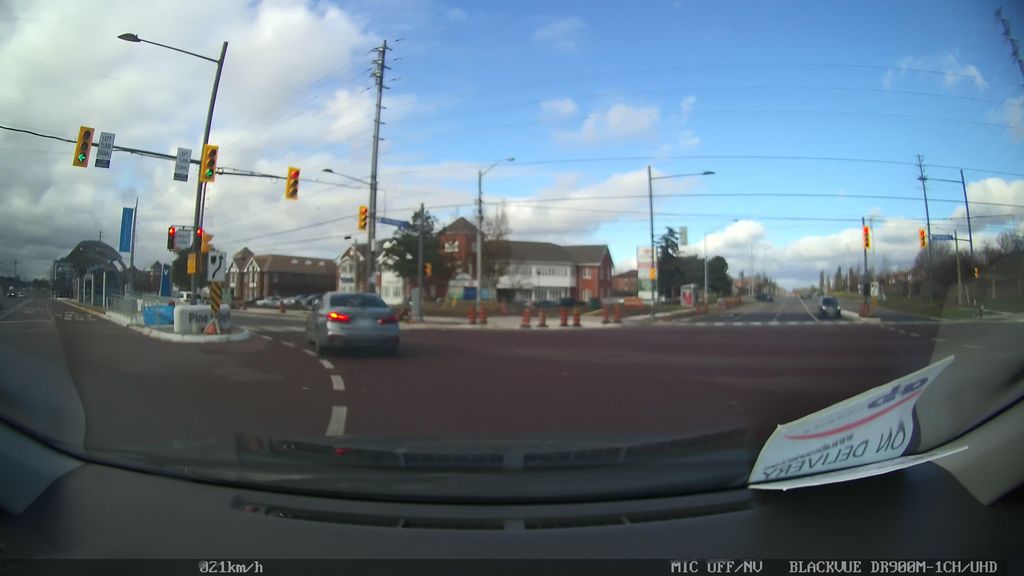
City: toronto